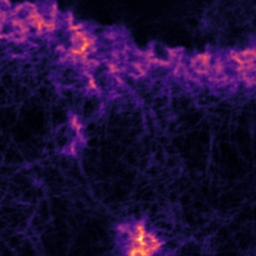
Label: Super-resolution F-actin image